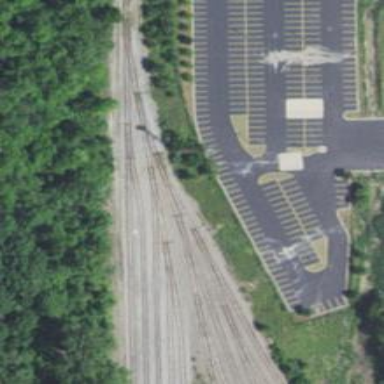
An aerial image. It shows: Railway spur service.